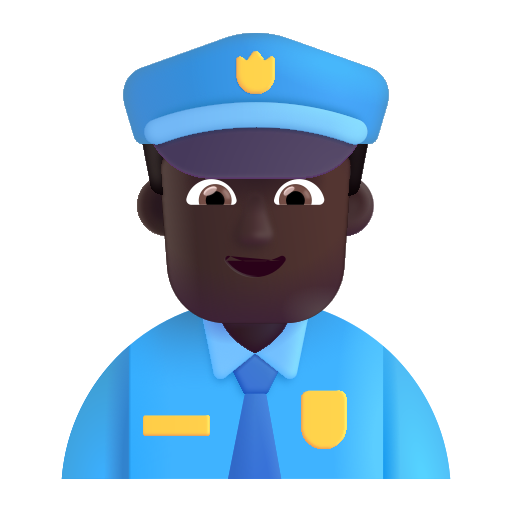
man police officer color dark